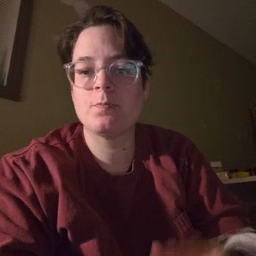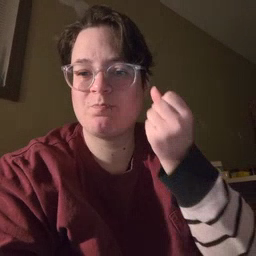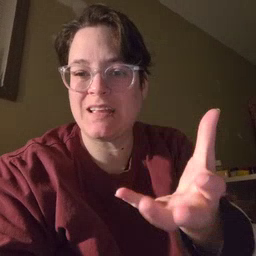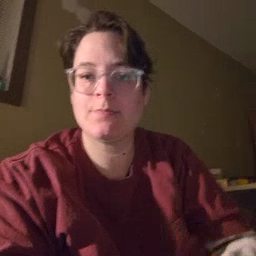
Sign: many